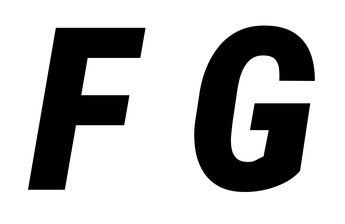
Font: Roboto-Italic_Condensed_Black_Italic